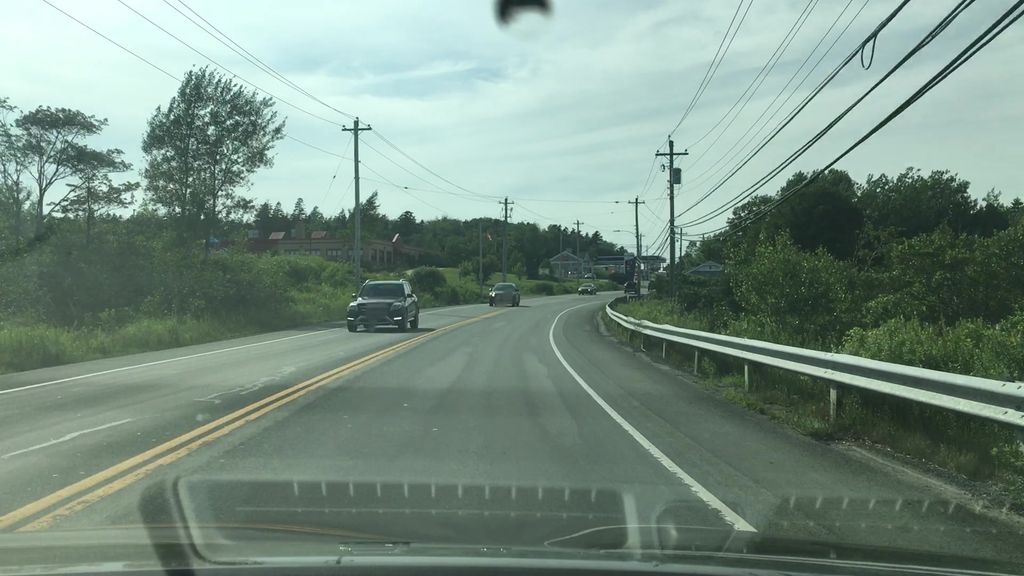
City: halifax